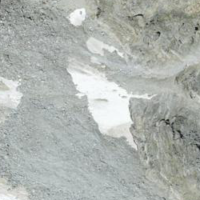
EUNIS habitat code: 48
Species observed at this site:
Gentiana verna